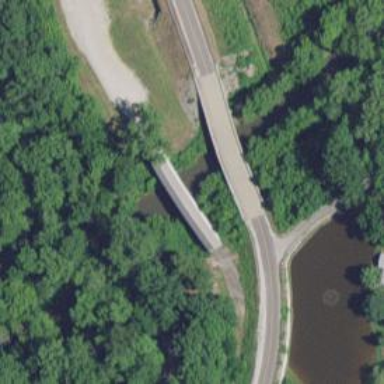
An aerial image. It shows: Covered bridge on residential road.